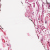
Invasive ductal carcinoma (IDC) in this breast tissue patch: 0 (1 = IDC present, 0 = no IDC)